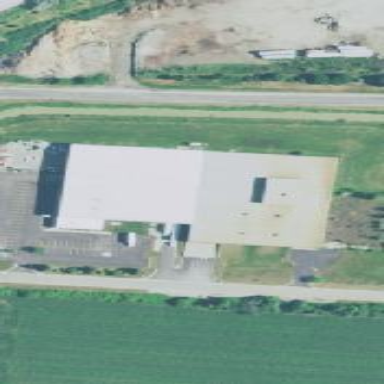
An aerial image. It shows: Industrial building.